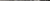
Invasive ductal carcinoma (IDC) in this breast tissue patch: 0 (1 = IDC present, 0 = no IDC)